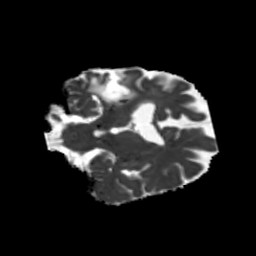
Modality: MD
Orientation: coronal
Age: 62
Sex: female
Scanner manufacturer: siemens
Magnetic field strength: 3 T
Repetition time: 5.25 s
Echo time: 0.08 s